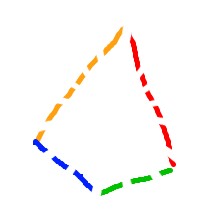
Shape: kite